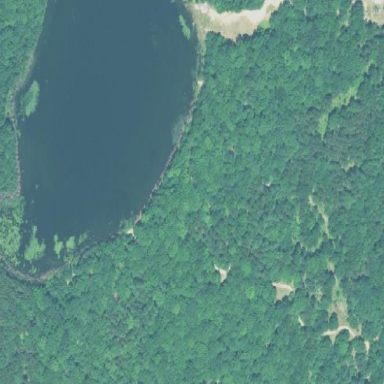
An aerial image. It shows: Beautiful lake surrounded by nature.